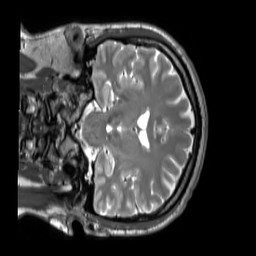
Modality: T2w
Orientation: coronal
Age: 47
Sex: male
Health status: ill
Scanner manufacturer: siemens
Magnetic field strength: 3 T
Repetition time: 2.8 s
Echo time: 0.326 s